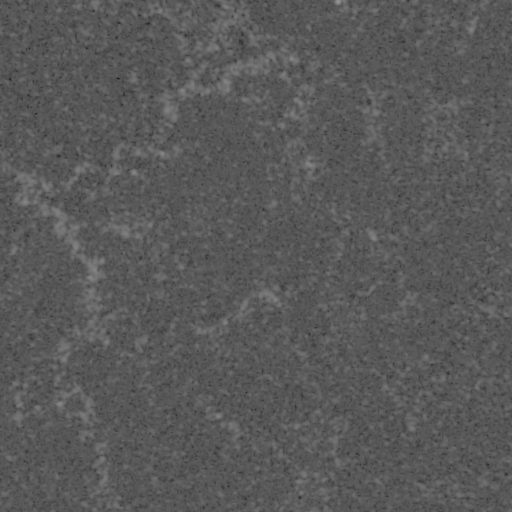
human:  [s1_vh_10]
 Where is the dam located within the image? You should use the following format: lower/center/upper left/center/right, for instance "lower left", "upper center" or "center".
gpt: The dam is located in the lower left of the image.
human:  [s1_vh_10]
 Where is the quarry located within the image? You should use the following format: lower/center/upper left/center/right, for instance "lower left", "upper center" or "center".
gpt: There is no quarry in the image.

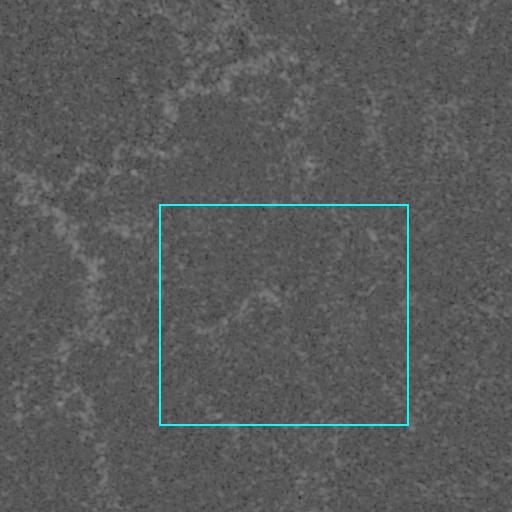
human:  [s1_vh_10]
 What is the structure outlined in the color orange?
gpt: There is no orange outline.
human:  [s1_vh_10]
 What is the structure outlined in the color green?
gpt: There is no structure outlined in green.